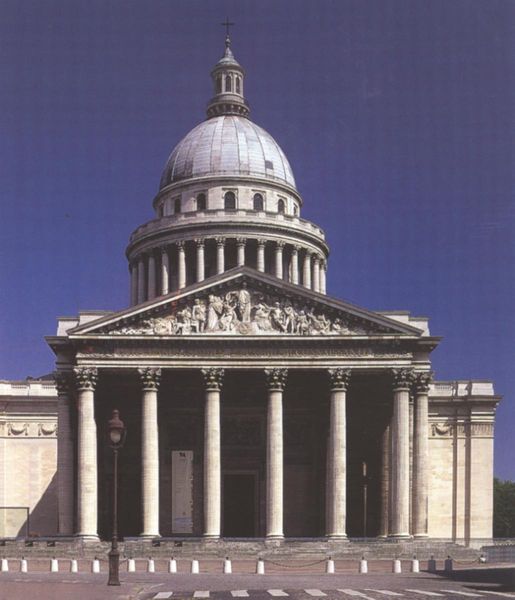
Titel: Panthéon in Paris
Künstler: Jacques Germain Soufflot
Standort: Paris, Panthéon (EU - F - Ile-de-France)
Schlagwörter: fenster, straße, säulen, kirche, turm, italien, giebel, kuppel, foto, fotografie, palast, dom, portal, griechenland, monument, thympanon, sehenswürdigkeit